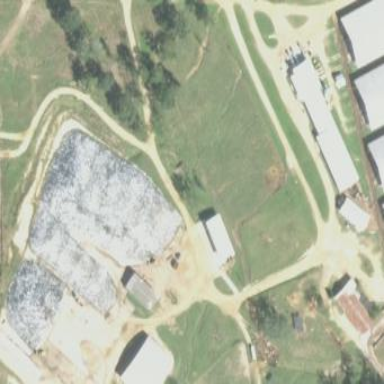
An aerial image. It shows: Dairy farmyard.